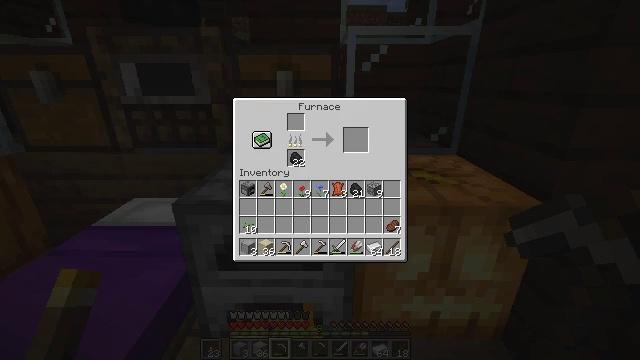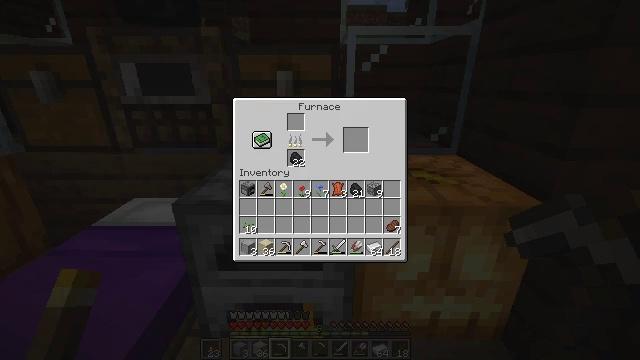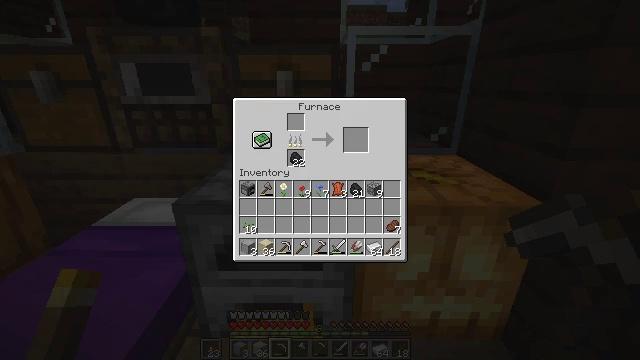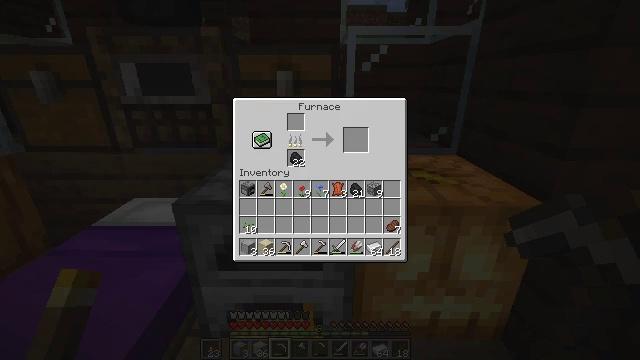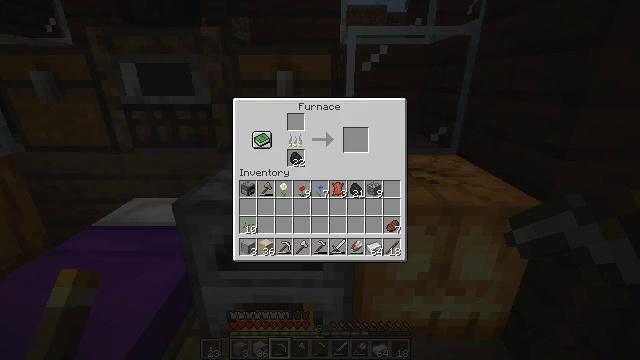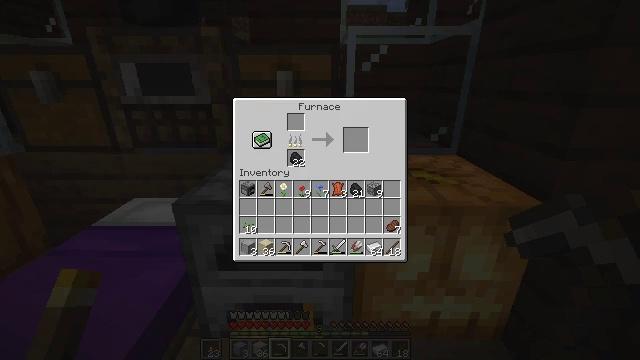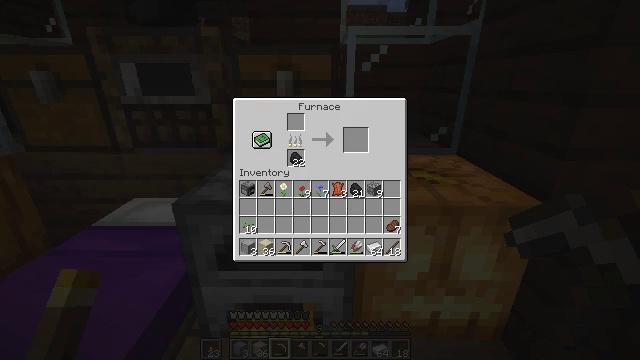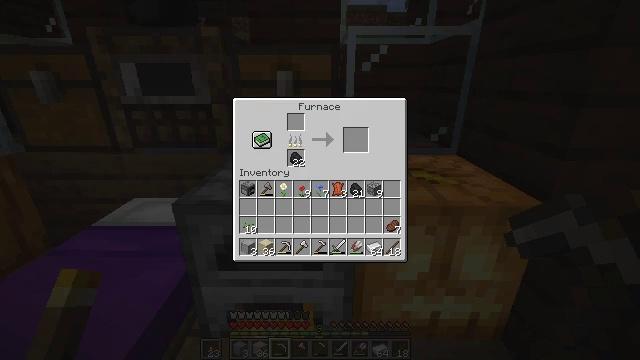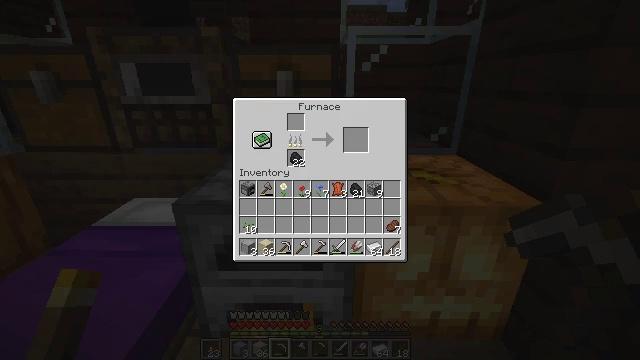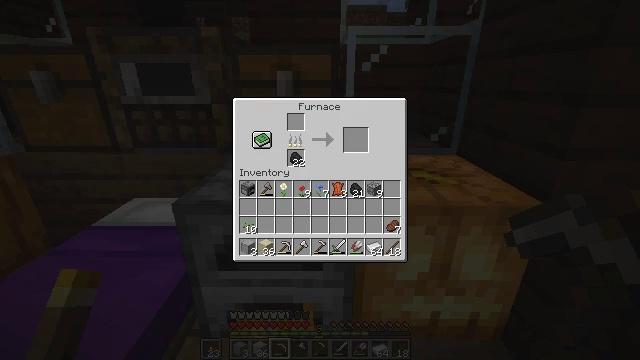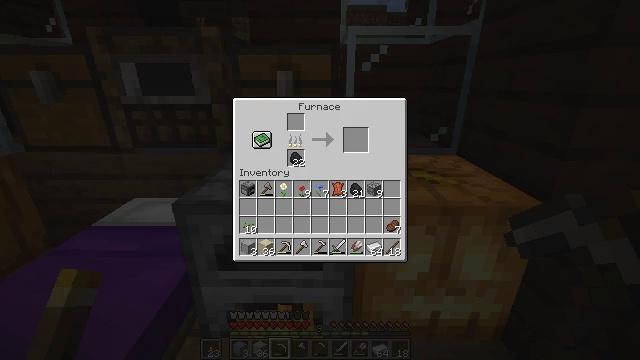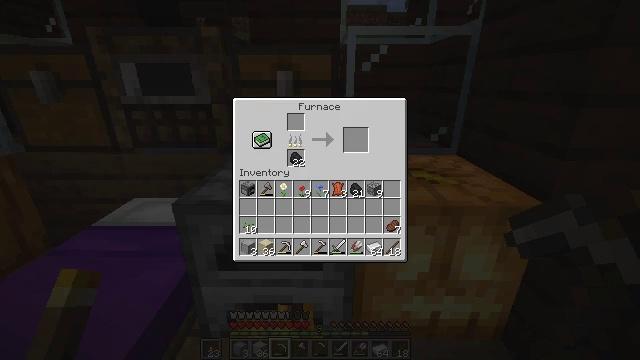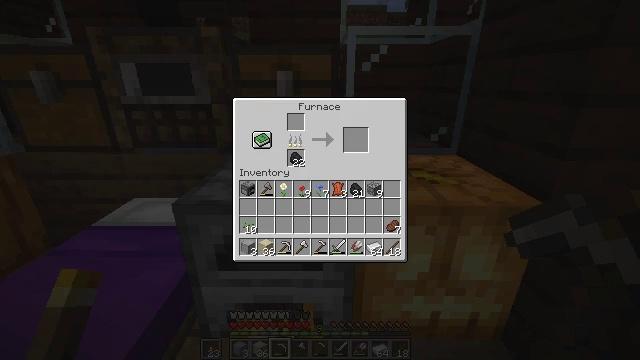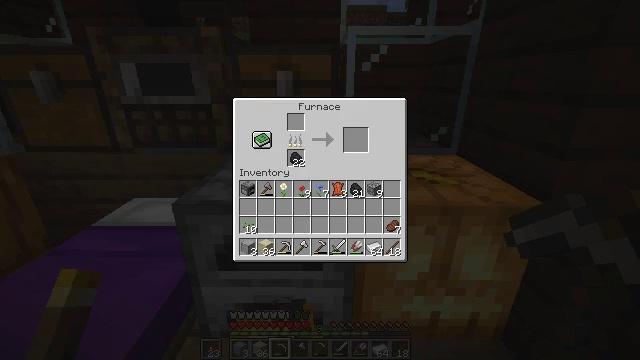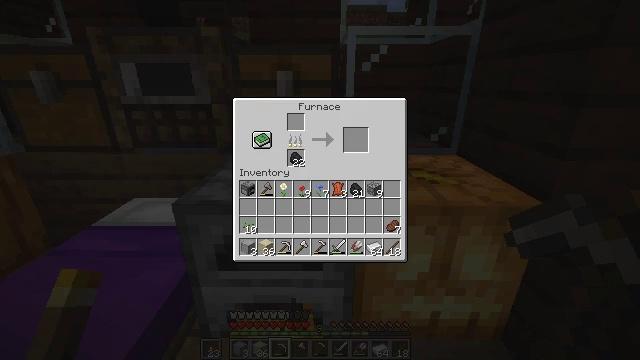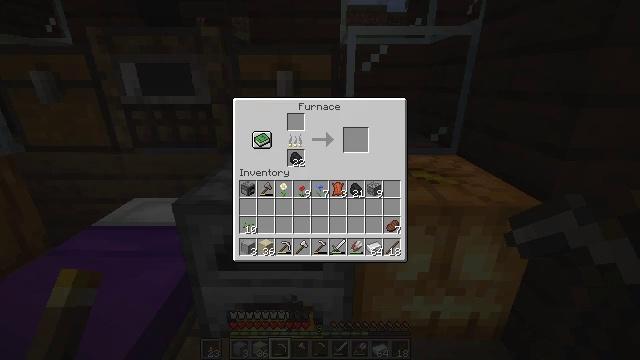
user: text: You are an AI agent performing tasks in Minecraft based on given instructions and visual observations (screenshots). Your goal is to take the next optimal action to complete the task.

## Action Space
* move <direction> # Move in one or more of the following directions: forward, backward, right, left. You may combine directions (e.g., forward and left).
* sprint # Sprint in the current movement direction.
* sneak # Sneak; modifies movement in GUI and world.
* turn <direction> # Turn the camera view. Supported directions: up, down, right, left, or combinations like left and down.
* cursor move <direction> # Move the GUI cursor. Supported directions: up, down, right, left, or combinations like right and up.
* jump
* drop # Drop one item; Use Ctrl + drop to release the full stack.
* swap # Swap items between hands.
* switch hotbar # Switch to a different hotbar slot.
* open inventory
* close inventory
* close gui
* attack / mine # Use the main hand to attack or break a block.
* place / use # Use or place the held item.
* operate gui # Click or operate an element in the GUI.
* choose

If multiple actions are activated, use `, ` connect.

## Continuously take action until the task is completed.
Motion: motion action
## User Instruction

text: Craft a blast furnace.
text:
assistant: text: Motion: no_op
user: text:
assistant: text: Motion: no_op
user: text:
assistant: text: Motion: no_op
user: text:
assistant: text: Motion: no_op
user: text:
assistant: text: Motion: no_op
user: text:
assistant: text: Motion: no_op
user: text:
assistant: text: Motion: no_op
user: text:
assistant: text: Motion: no_op
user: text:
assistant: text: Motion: no_op
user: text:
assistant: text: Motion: no_op
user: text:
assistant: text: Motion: no_op
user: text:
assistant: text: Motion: no_op
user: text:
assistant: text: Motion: no_op
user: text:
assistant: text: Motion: no_op
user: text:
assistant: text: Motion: no_op
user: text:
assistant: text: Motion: no_op
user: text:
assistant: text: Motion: no_op
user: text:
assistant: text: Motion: no_op
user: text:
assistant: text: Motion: no_op
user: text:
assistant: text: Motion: no_op
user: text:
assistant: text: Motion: no_op
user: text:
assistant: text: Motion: no_op
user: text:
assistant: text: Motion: no_op
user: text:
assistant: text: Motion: no_op
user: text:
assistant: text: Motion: no_op
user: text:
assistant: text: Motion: no_op
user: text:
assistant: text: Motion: no_op
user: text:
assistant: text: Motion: no_op
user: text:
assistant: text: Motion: no_op
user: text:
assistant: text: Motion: no_op